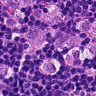
Metastatic tissue present: yes